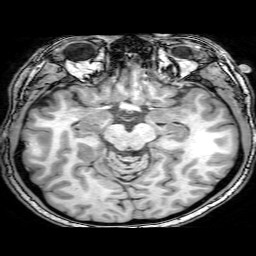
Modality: T1w
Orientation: coronal
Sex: male
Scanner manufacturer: philips
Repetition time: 0.008129 s
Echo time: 0.00373 s